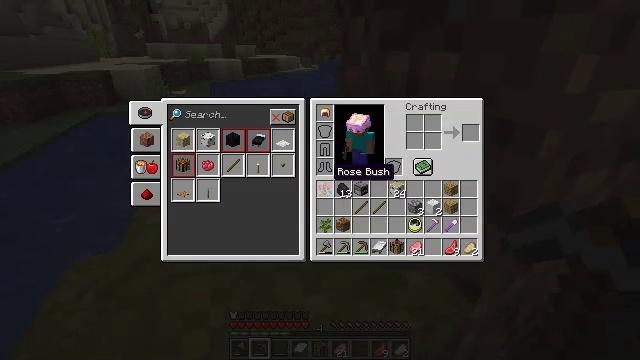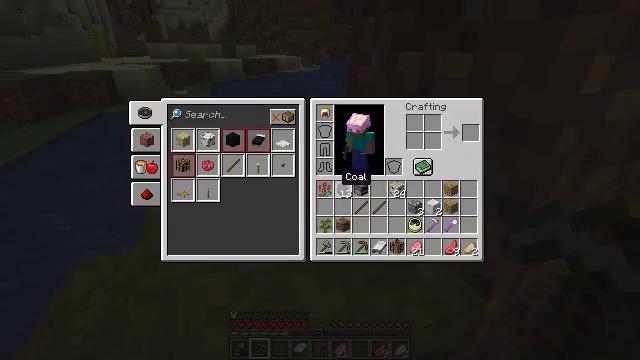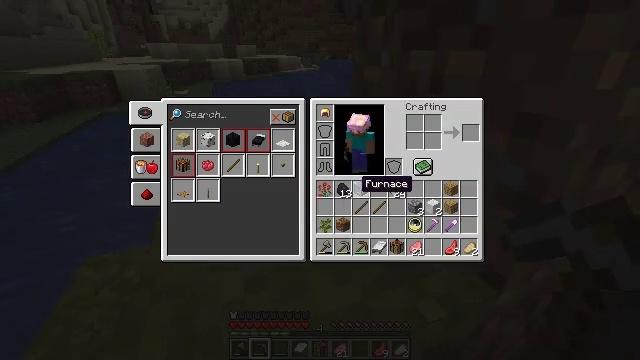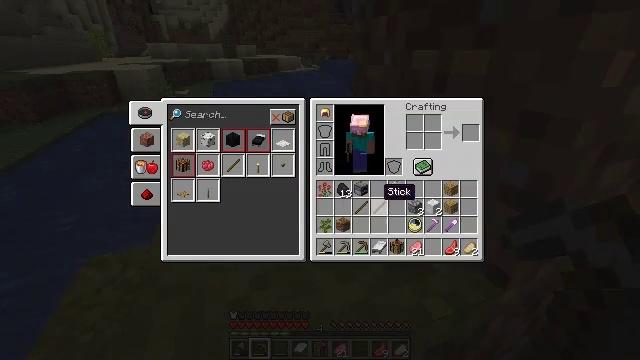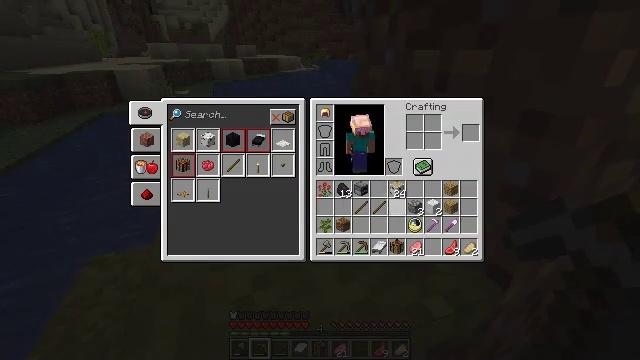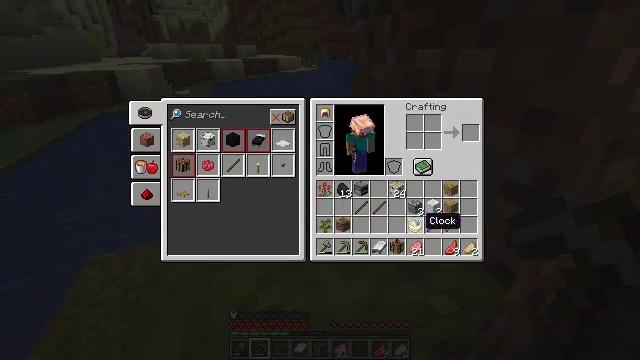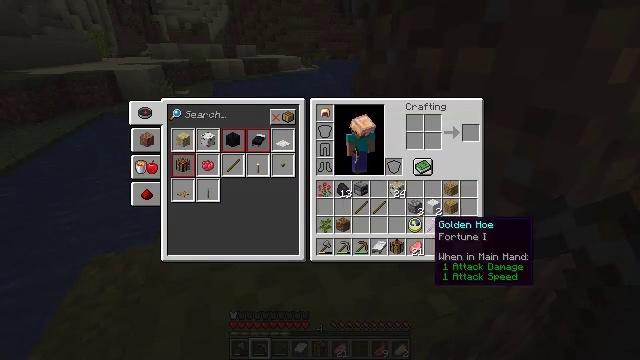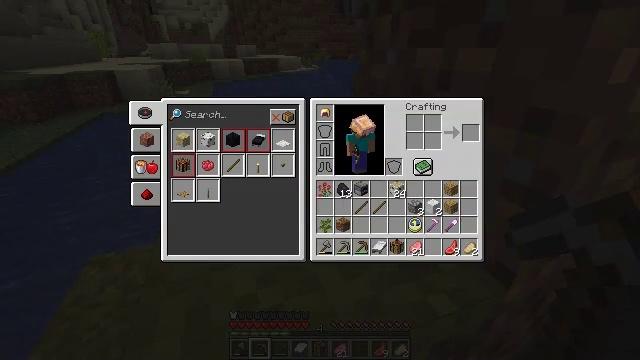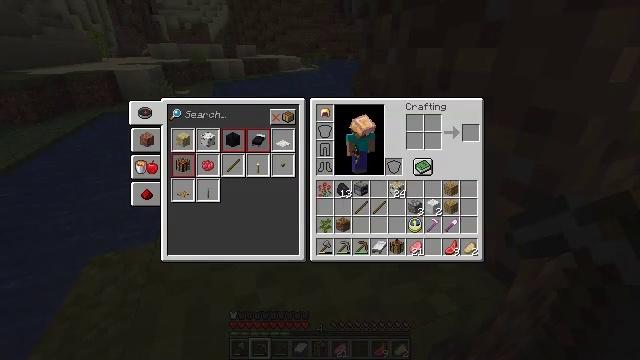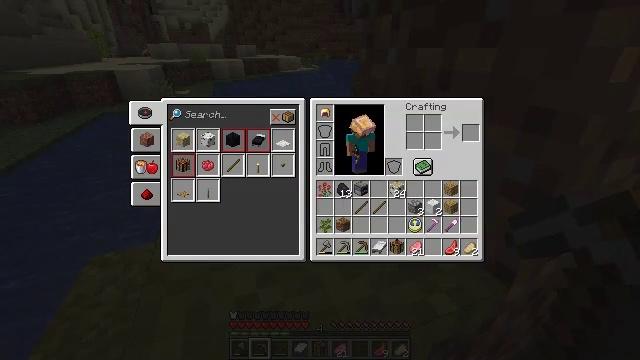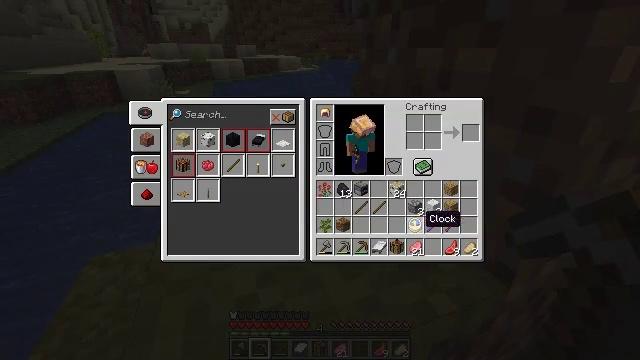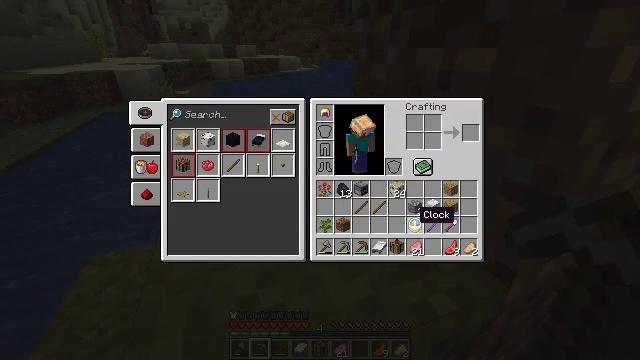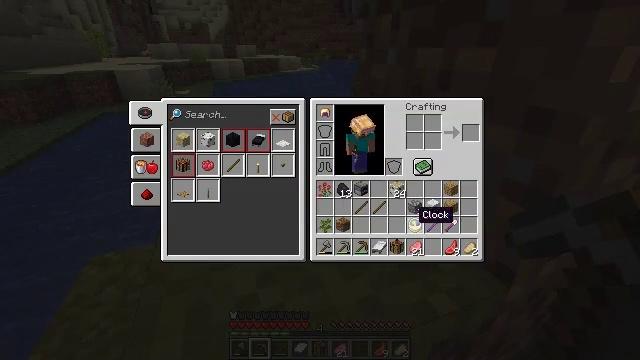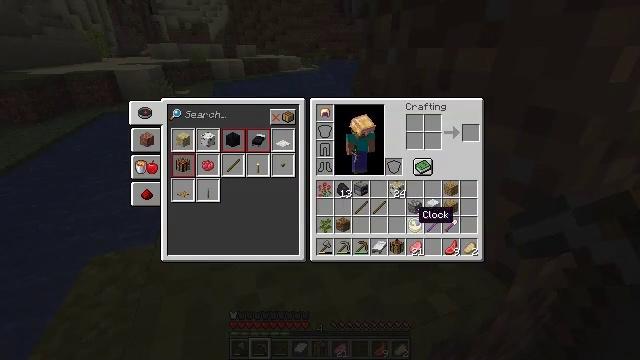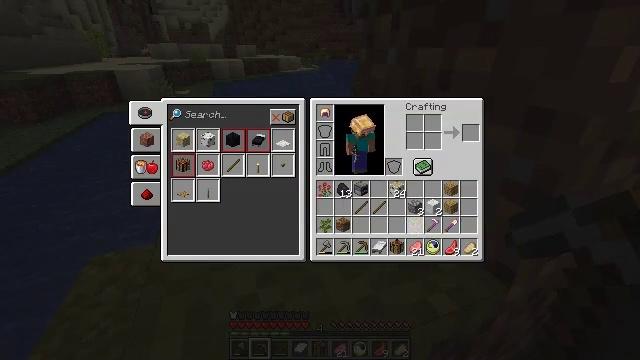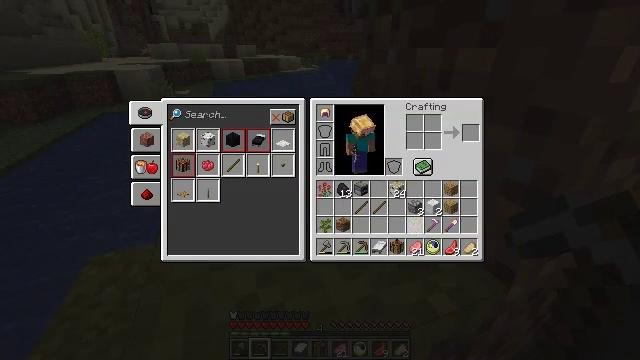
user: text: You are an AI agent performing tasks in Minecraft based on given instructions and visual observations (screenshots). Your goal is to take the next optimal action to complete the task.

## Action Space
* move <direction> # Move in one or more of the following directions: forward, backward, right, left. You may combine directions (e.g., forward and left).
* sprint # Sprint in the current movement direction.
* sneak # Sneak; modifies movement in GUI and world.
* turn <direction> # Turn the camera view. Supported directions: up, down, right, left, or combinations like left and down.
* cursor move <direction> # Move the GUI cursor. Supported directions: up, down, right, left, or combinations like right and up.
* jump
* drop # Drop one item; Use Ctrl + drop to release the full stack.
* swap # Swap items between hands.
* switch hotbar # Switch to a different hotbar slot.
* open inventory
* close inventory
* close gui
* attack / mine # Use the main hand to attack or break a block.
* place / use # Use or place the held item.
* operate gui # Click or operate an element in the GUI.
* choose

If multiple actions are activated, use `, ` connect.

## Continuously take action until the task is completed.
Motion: motion action
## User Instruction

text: Destroy the bookshelf.
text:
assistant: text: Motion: cursor move right, open inventory
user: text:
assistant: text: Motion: cursor move right and down
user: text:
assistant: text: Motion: cursor move right and down
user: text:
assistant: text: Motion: sneak, cursor move right and down
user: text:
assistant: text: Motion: sneak, cursor move right and down
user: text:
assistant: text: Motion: sneak, cursor move right
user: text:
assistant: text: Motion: sneak
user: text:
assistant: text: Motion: sneak
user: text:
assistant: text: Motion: sneak
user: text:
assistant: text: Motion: sneak, cursor move left and up
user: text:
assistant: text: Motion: sneak
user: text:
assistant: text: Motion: sneak
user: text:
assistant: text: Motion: sneak
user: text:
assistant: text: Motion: sneak, operate gui
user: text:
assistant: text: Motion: sneak, operate gui
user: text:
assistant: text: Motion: sneak, operate gui
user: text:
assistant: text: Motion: sneak, operate gui, close inventory
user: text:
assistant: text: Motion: close inventory
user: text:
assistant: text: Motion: close inventory
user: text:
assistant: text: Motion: move forward, turn right and up
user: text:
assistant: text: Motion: move forward, sprint, turn right and up, jump
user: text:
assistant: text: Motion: move forward, sprint, turn right, jump
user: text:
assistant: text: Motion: move forward, sprint, turn right, jump
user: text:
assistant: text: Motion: move forward, sprint, turn right, jump
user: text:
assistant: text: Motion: move forward, sprint, turn right, jump
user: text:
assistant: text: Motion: move forward, sprint, turn right, jump
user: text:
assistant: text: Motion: move forward, sprint, turn right, jump
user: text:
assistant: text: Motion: move forward, sprint, turn right, jump
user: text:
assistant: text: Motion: move forward, sprint, jump
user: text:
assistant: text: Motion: move forward, sprint, jump